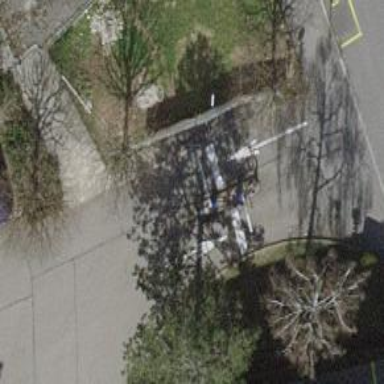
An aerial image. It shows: Lift gate barrier.